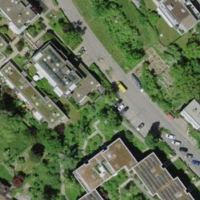
EUNIS habitat code: 54
Species observed at this site:
Prunella vulgaris